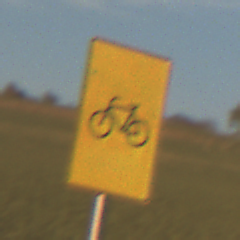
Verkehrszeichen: RadverkehrOhnePfeilsymbol
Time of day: SunriseSunset
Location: Outdoor (Nature)
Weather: PartlyCloudy
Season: NotSpecified
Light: Natural